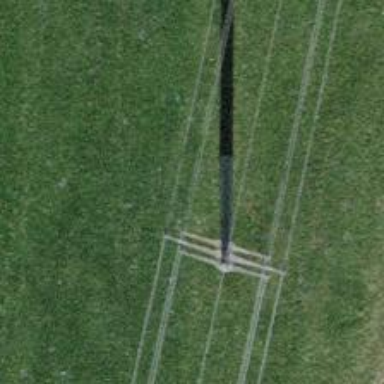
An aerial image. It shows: Concrete power pole.